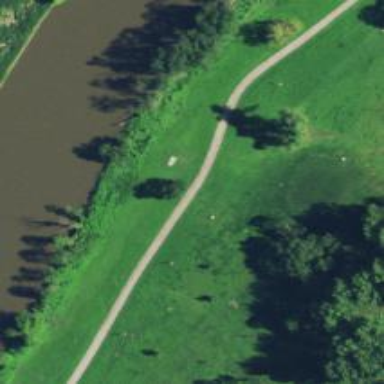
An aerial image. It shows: Disc golf hole.